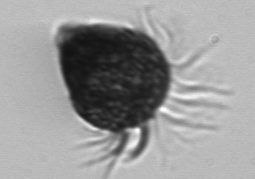
Label: Strombidium_morphotype2